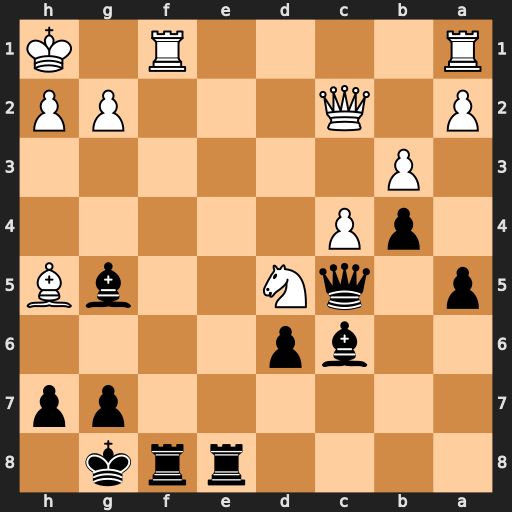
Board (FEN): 4rrk1/6pp/2bp4/p1qN2bB/1pP5/1P6/P1Q3PP/R4R1K
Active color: b
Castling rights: -
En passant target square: -
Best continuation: Bxd5 Bxe8 Rxe8 Qf5 Be6